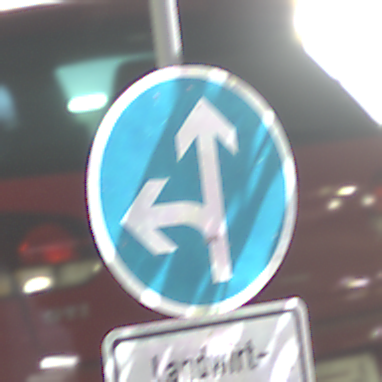
Verkehrszeichen: VorgeschriebeneFahrtrichtungGeradeausOderLinks
Zusatzzeichen unten: BesondereFahrzeugeUndTransportgueter6
Umgebung: Indoor, Special
Tageszeit: NotSpecified
Wetter: NotSpecified
Licht: Artificial
Jahreszeit: NotSpecified
Kontrast: HighContrast